Question:
I want to select only a part of "catergorie" with the value "Shirts".
is there a way to loop though that so i can echo it?
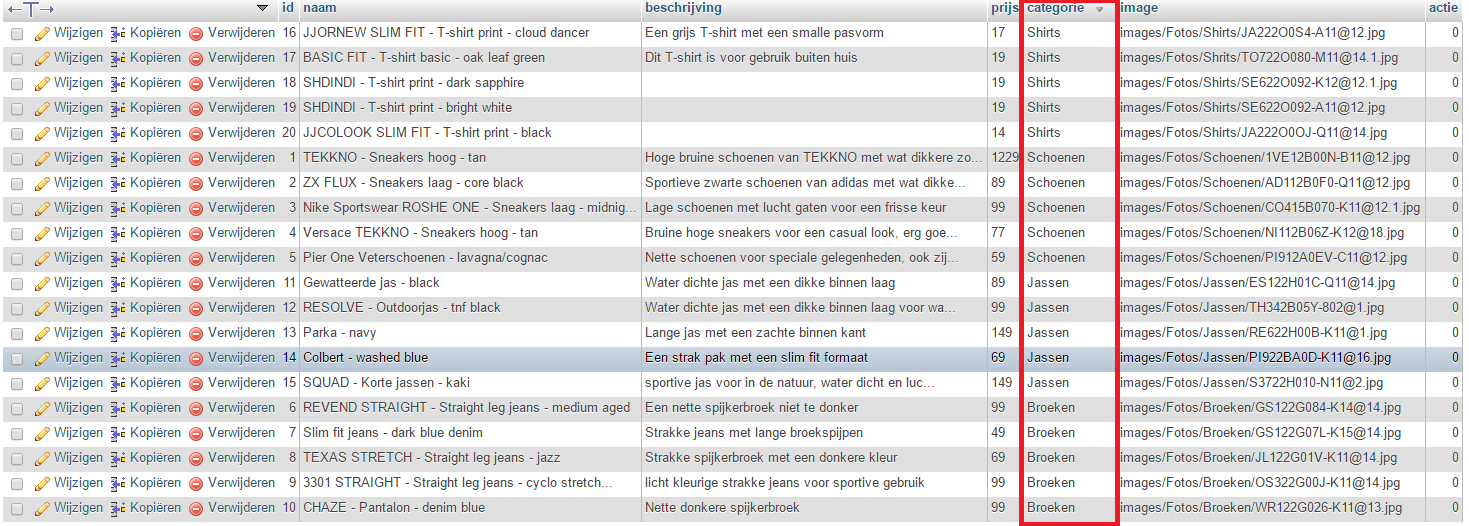
Answer: Use this query:
'''
$query = SELECT * FROM 'tabel_naam' WHERE 'categorie' = 'Shirts'
'''
Als je deze query uit de database haalt, dan kun je er doorheen loopen met:
When you use this query, you can do this to loop through it:
'''
$con= mysqli_connect("localhost","my_user","my_password","my_db");
$result=mysqli_query($con,$query);
while($row= mysqli_fetch_all($result,MYSQLI_ASSOC)) {
echo $row['columnname'];
}
mysqli_free_result($result);
mysqli_close($con);
'''